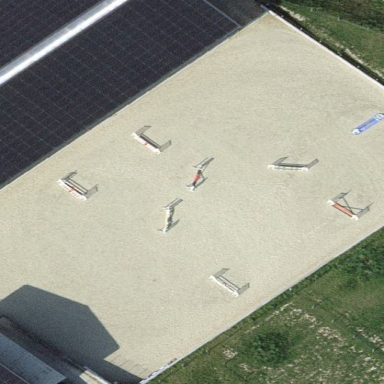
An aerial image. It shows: Equestrian pitch for leisure land sports.